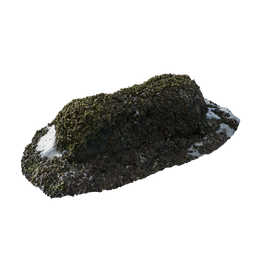
Label: nature